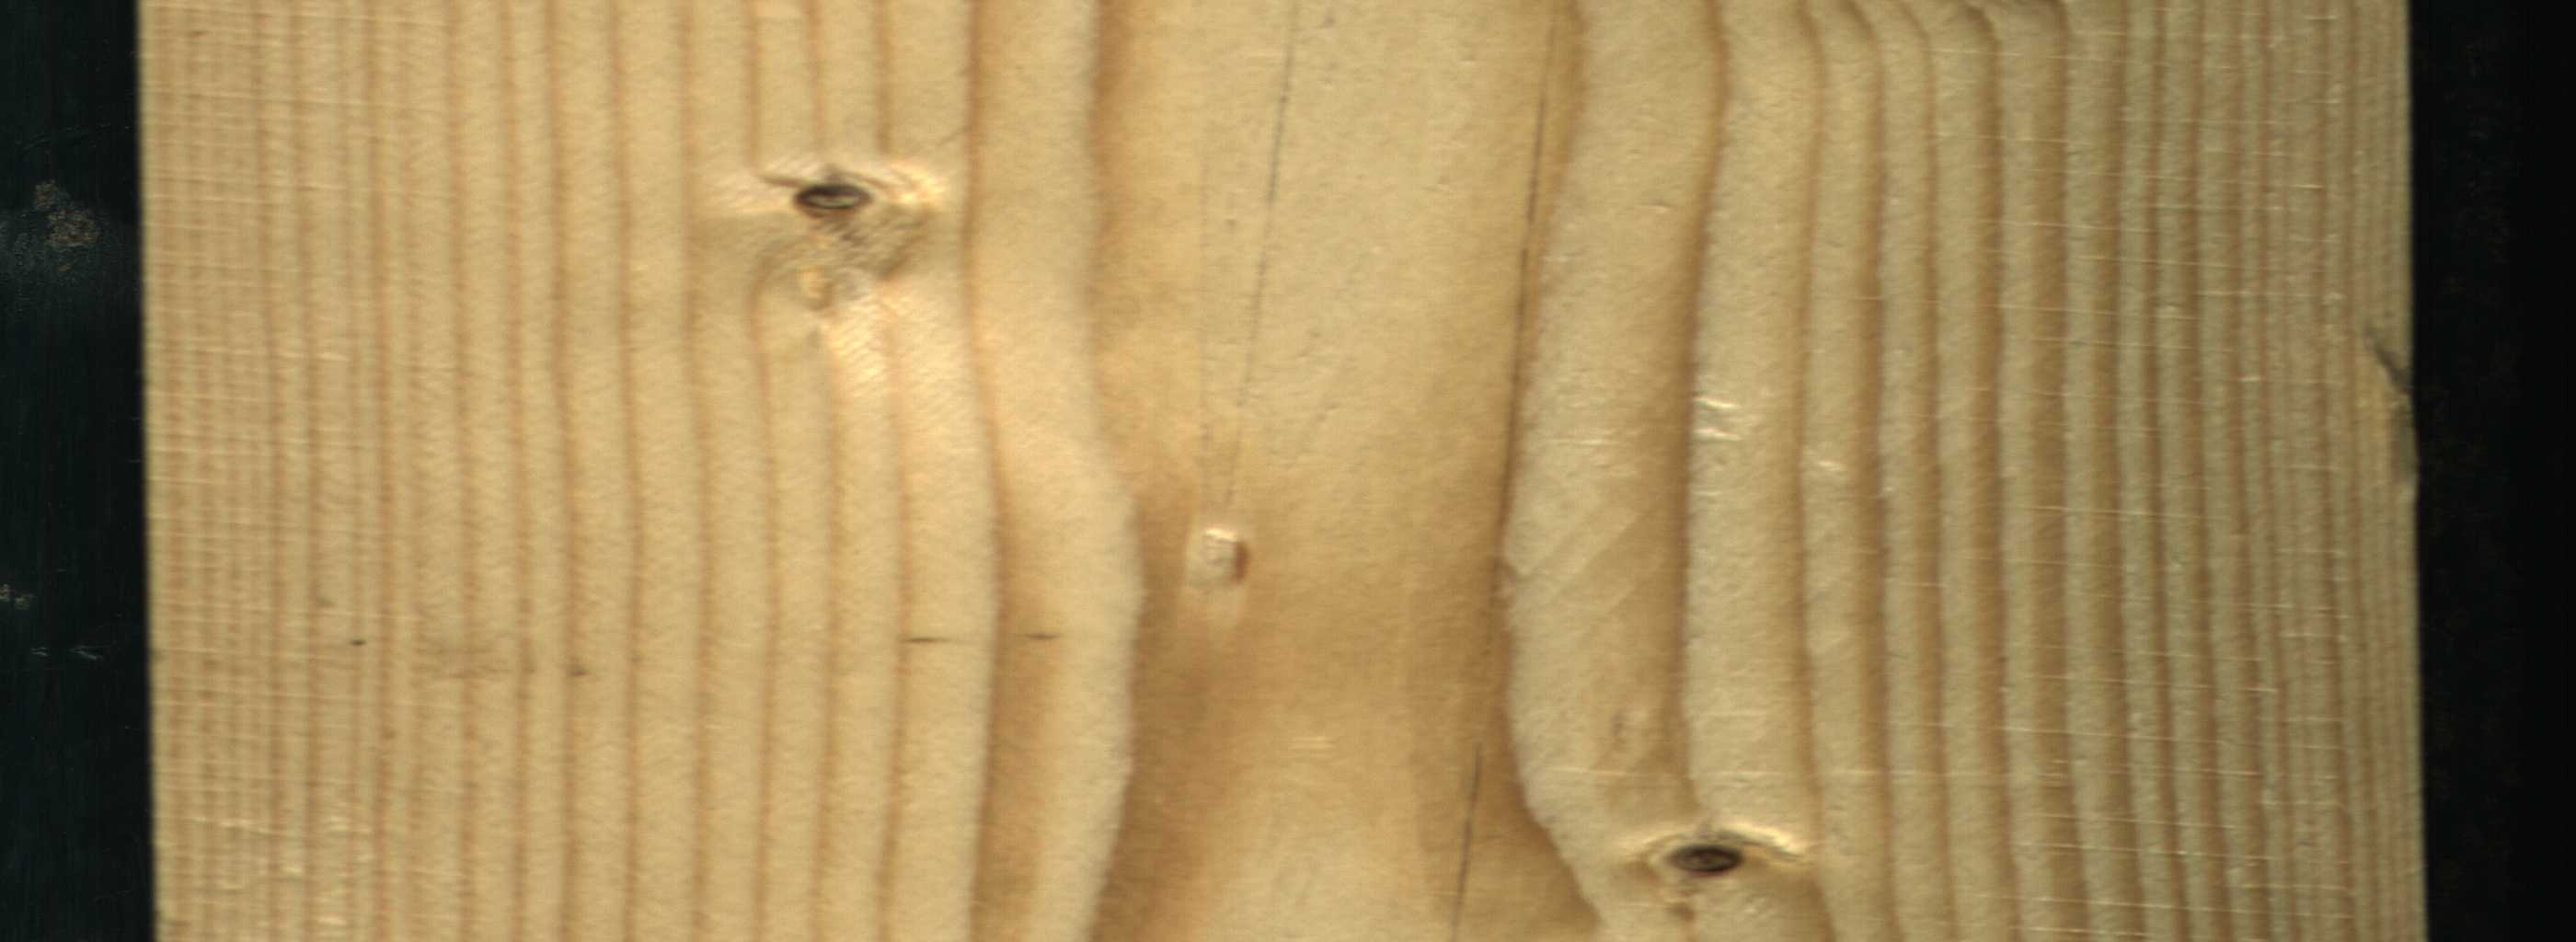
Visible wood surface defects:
Dead_Knot
Dead_Knot